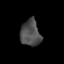
Tissue: prostate
Cell type: Epithelial cells
Senescence score: 0.2998
Nuclear area (px): 510
Mean DAPI intensity: 78.096